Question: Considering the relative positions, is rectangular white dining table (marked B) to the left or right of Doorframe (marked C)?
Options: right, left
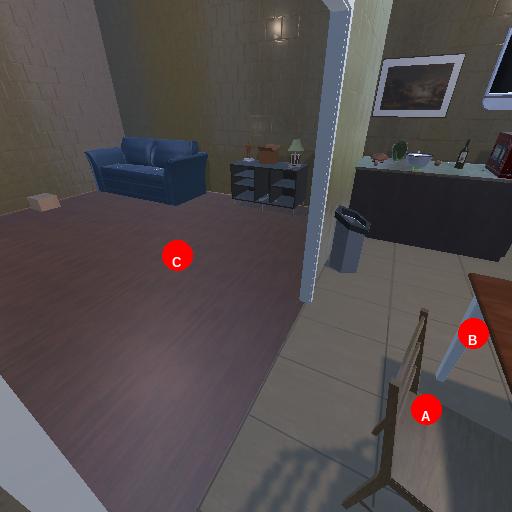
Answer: right